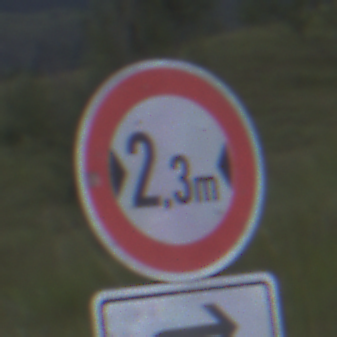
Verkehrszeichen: TatsaechlicheBreite2Komma3
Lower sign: RichtungsangabeDurchPfeile5
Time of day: SunriseSunset
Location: Outdoor (Nature)
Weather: PartlyCloudy
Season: NotSpecified
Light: Natural